Field crop: maize
Growth stage: 1
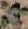
Species: chenopodium